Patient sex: M
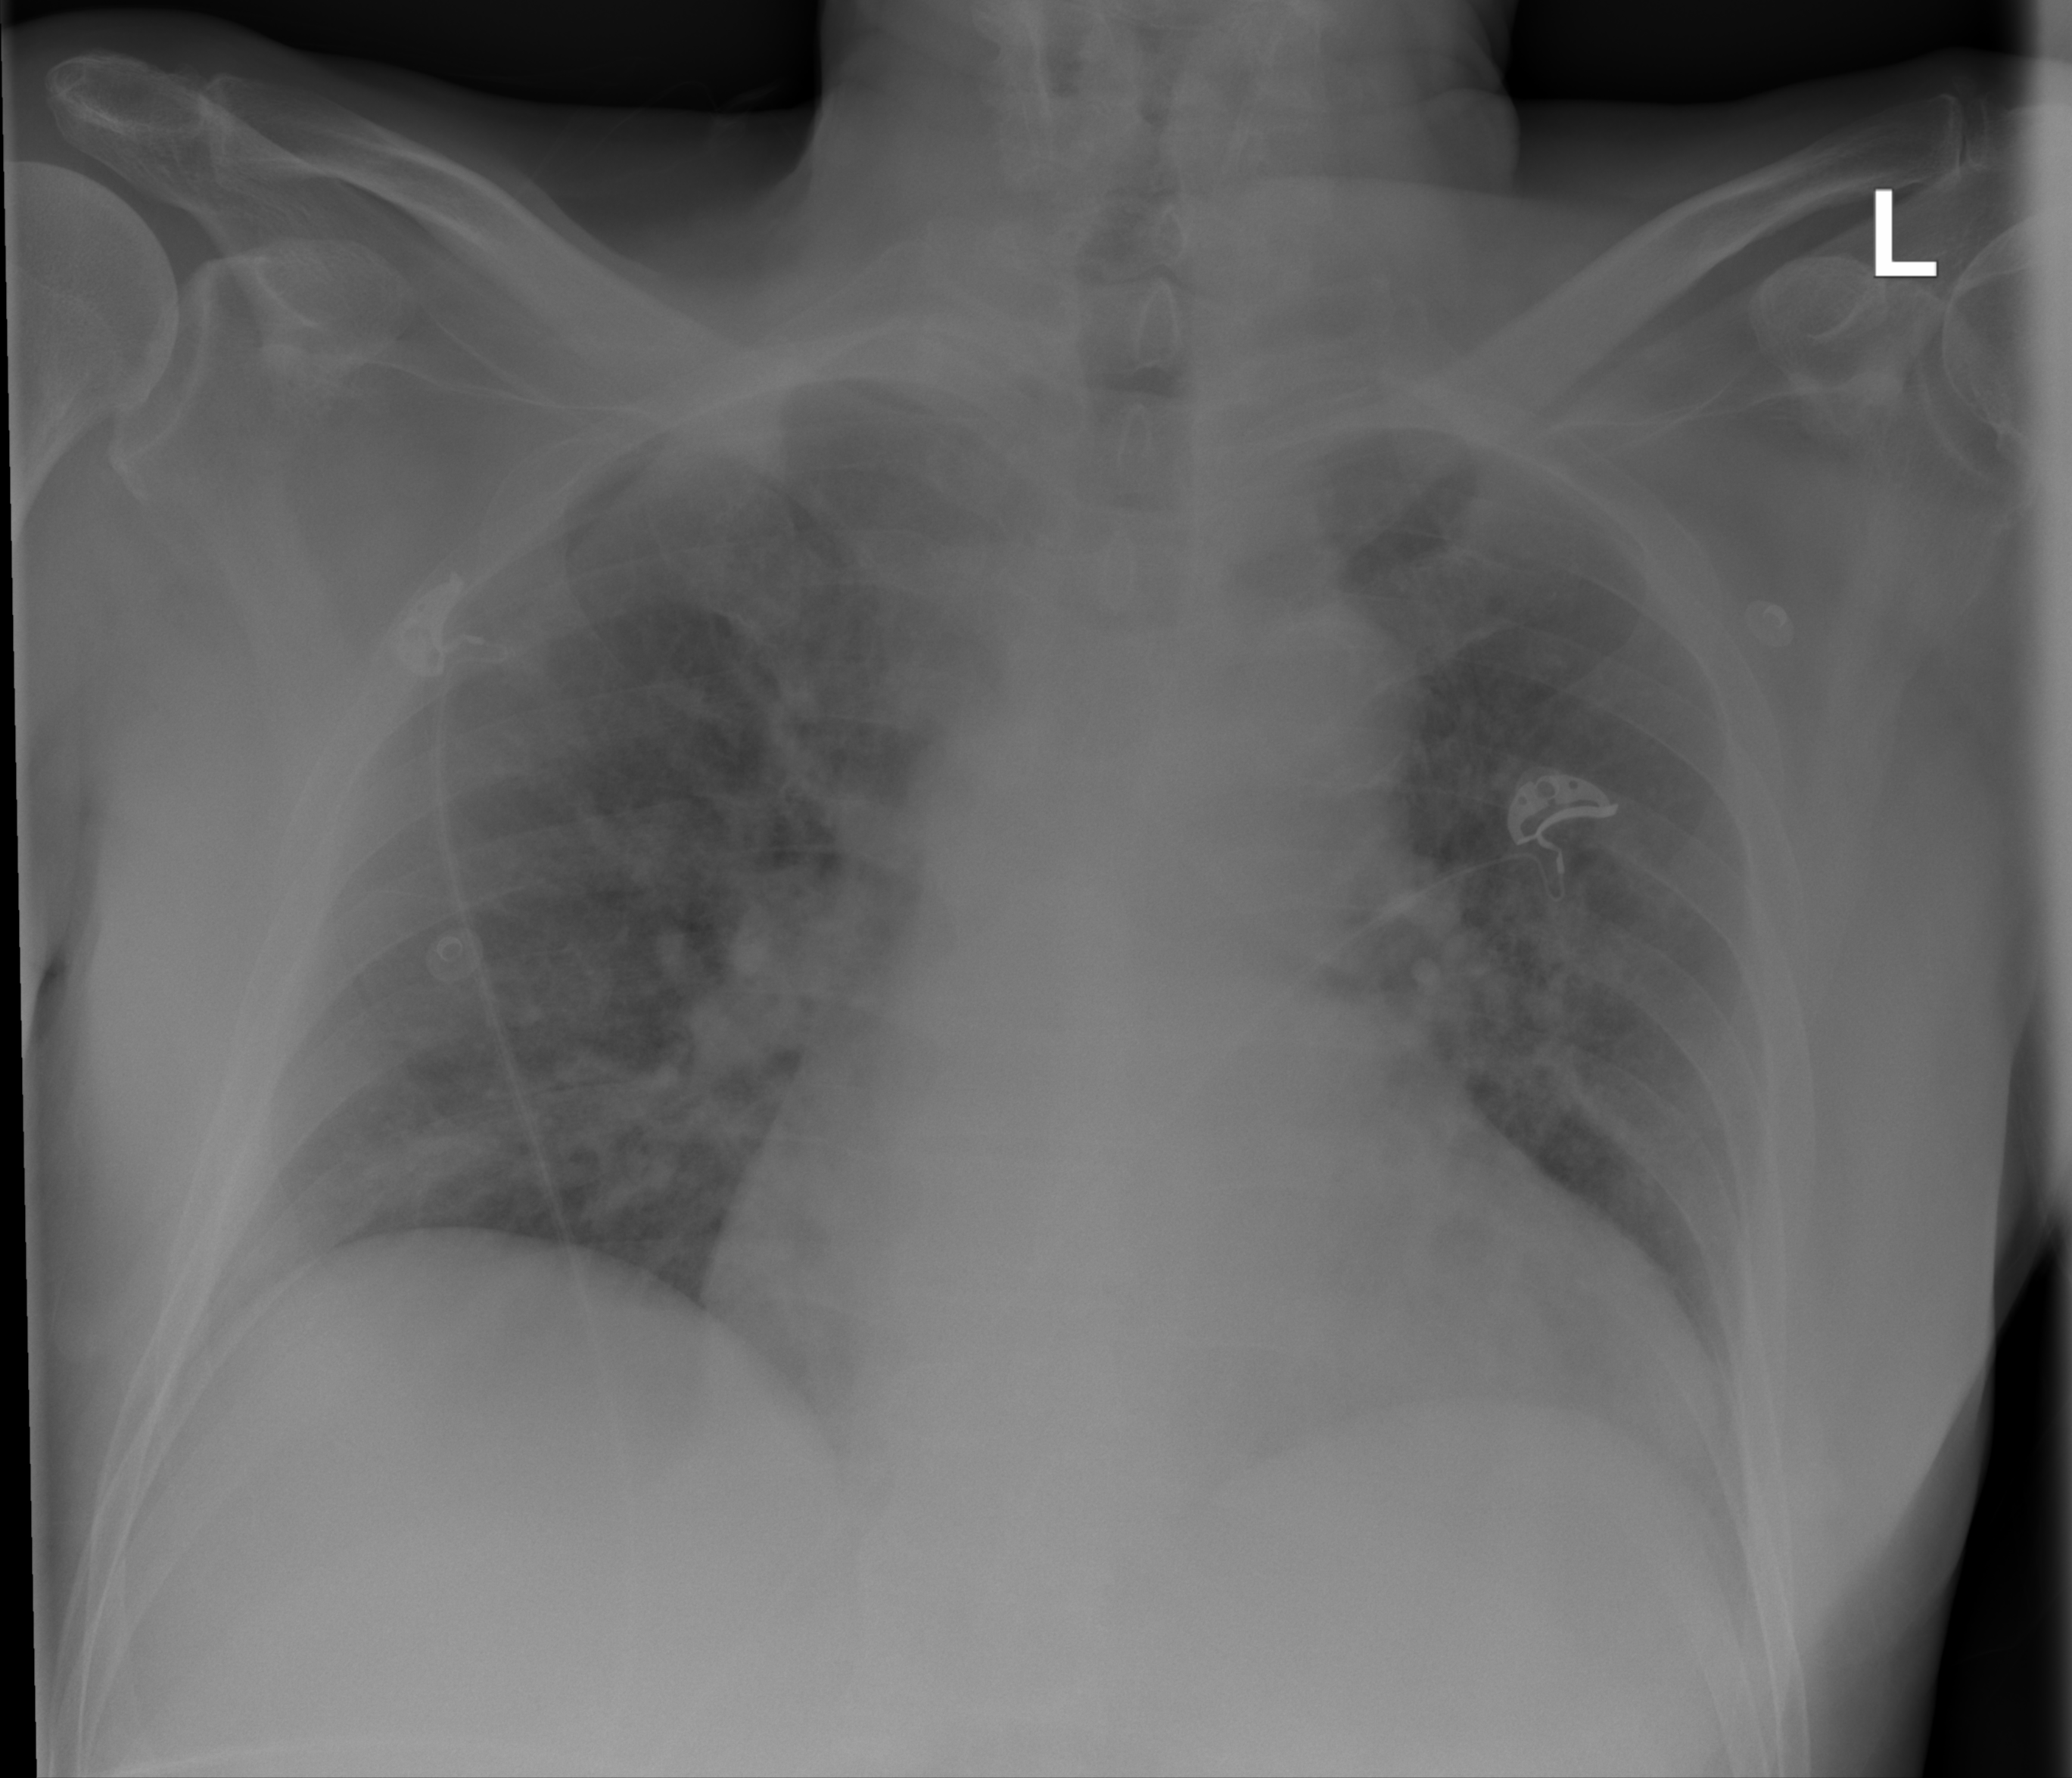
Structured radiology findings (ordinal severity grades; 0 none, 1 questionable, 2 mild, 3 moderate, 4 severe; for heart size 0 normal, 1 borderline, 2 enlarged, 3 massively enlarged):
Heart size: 3
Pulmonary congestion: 3
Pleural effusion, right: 0
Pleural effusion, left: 0
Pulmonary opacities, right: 3
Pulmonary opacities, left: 2
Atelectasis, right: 0
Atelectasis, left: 0